Question: My goal is to draw a plot with, for each observation, a vertical bar of small width connecting the point to the y=0 line (the x-axis).
I tried different geoms my understanding is that 'geom_bar' would not work because it can only take positive values but I am not really sure. The closest to what I want is 'geom_step' but it is still not really what I expected. Do you know a way to do it ?
An example of a plot I like is here:

But my points are not regularly spaced on the x-axis so it is even more difficult.
If you need a concrete exemple you can use this data frame:
'''
df <- data.frame(x=c(5.23, 5.67, 6, 9, 15, 15.2),
y=c(2, 4, -2, -1, 1, -9))
'''
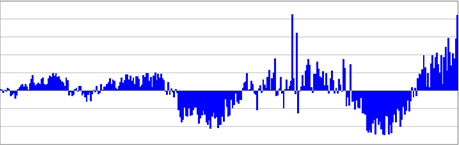
Answer: You can adjust the data slightly by repeating each x-value with y set to zero. This way we can group by x-value and draw a line with a big enough width to represent a bar. After this adjustment, you should be able to use 'geom_step' or 'geom_path' to draw a similar figure.
'''
## Sample data
dat <- data.frame(x=(x=seq(0, 10, length=100)),
y=exp(0.3*x)*sin(1.5*x) + rnorm(100))
## Repeat each x-value, setting y to zero
dat <- rbind(dat, data.frame(x=dat$x, y=0))
library(ggplot2)
ggplot(dat, aes(x, y)) +
geom_path(lwd=1.2, aes(group=x), color="steelblue") +
theme_bw()
'''
<URL>